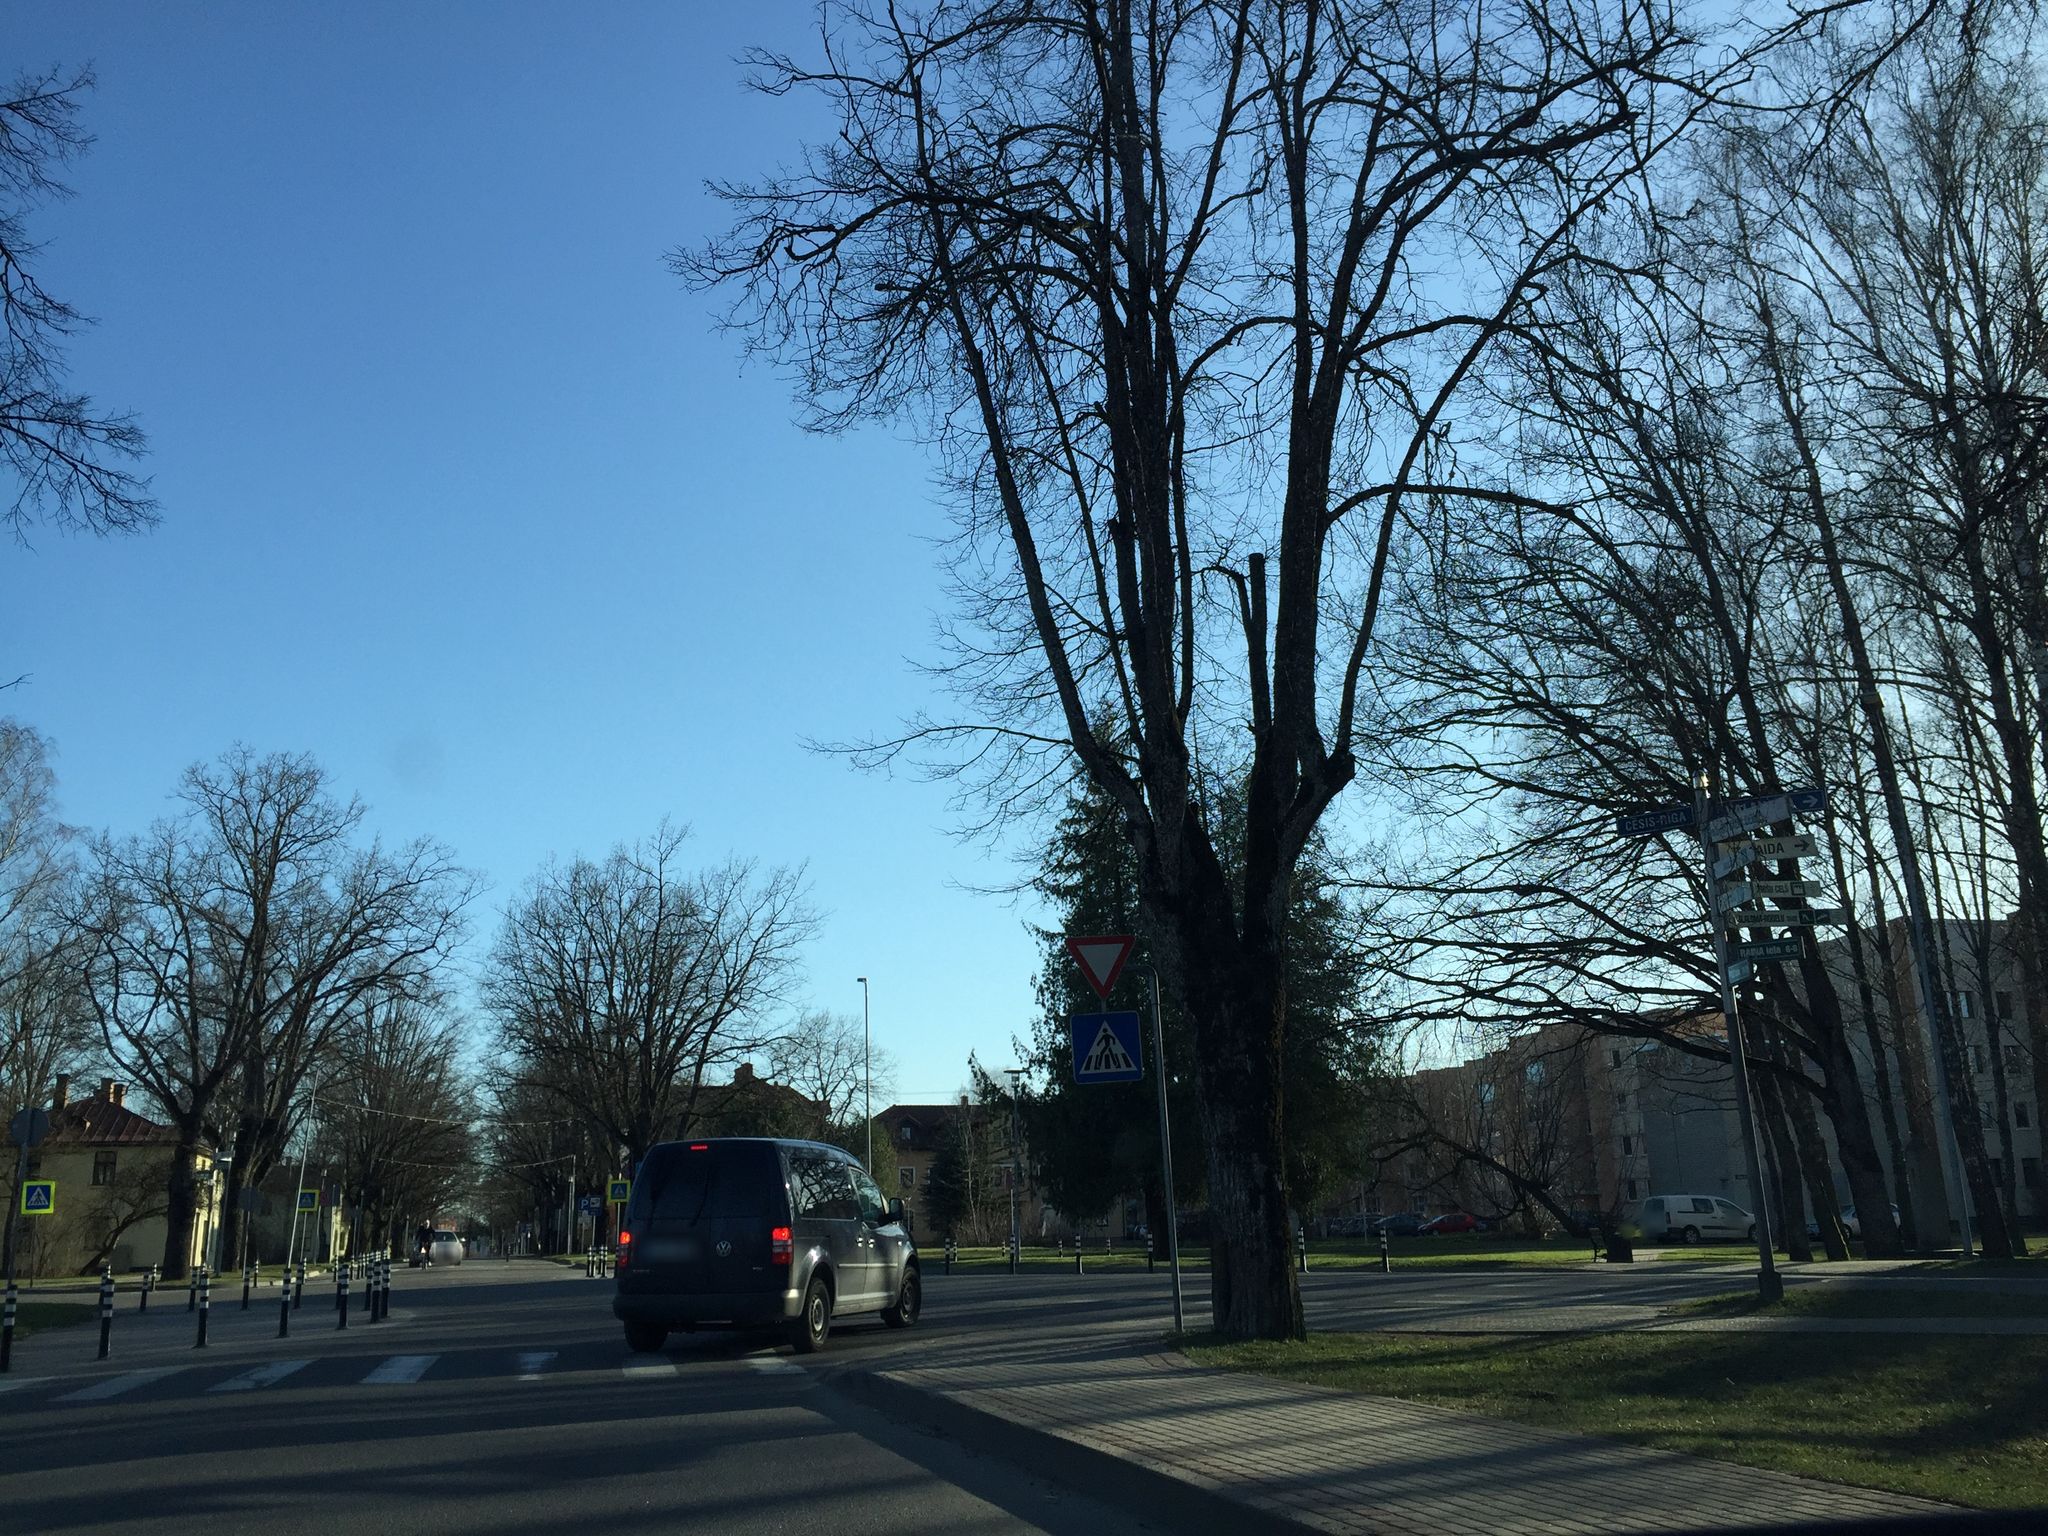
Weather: clear
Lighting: day
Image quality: good
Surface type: walking surface
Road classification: tertiary
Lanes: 2.0
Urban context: rural cluster
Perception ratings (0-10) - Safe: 6.52, Lively: 9.22, Beautiful: 8.59, Boring: 4.77, Depressing: 3.88, Wealthy: 3.55